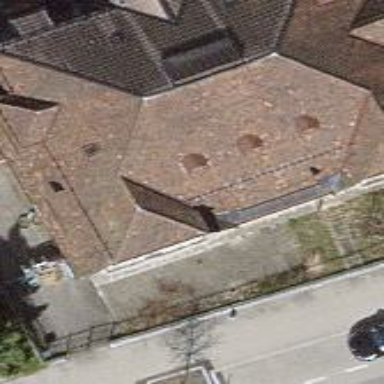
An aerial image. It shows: Building with hipped roof.